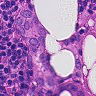
Metastatic tissue present: yes